Field crop: tomato
Growth stage: 1
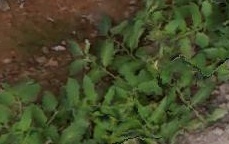
Species: tomato